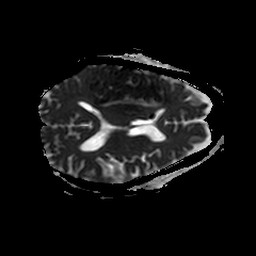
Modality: ADC
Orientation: axial
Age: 69
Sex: female
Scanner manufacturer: philips
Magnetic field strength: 3 T
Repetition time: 3.076 s
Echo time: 0.076 s